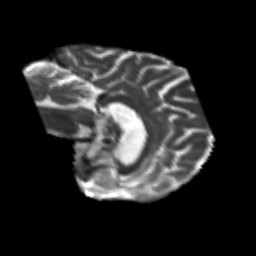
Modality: T2w
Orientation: sagittal
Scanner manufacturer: siemens
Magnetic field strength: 3 T
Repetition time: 6.8 s
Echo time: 0.093 s